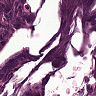
Metastatic tissue present: no